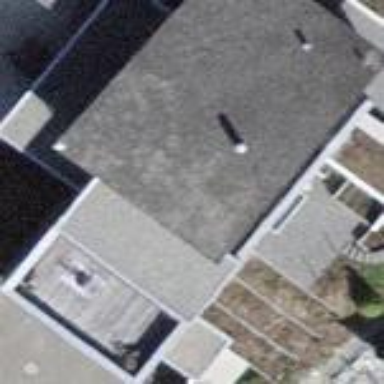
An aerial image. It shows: Residential building.